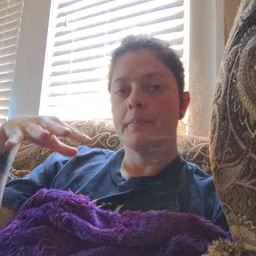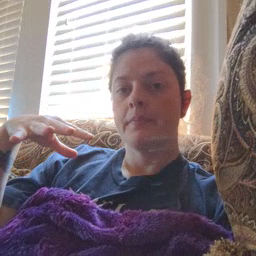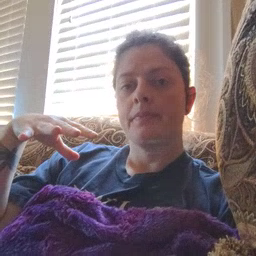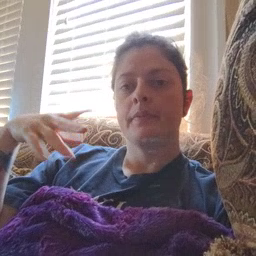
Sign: lamp